Interaction volume radius: 10 \u00c5
Interaction volume height: 20 \u00c5
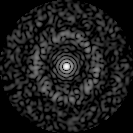
Disorder parameter: 0.8586